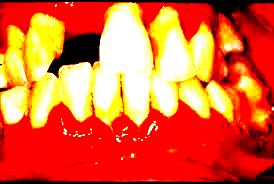
Condition: Gingivitis